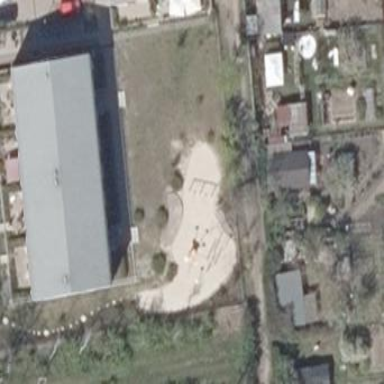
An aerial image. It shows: Playground with sandy surface.